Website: lowes
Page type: billing-address
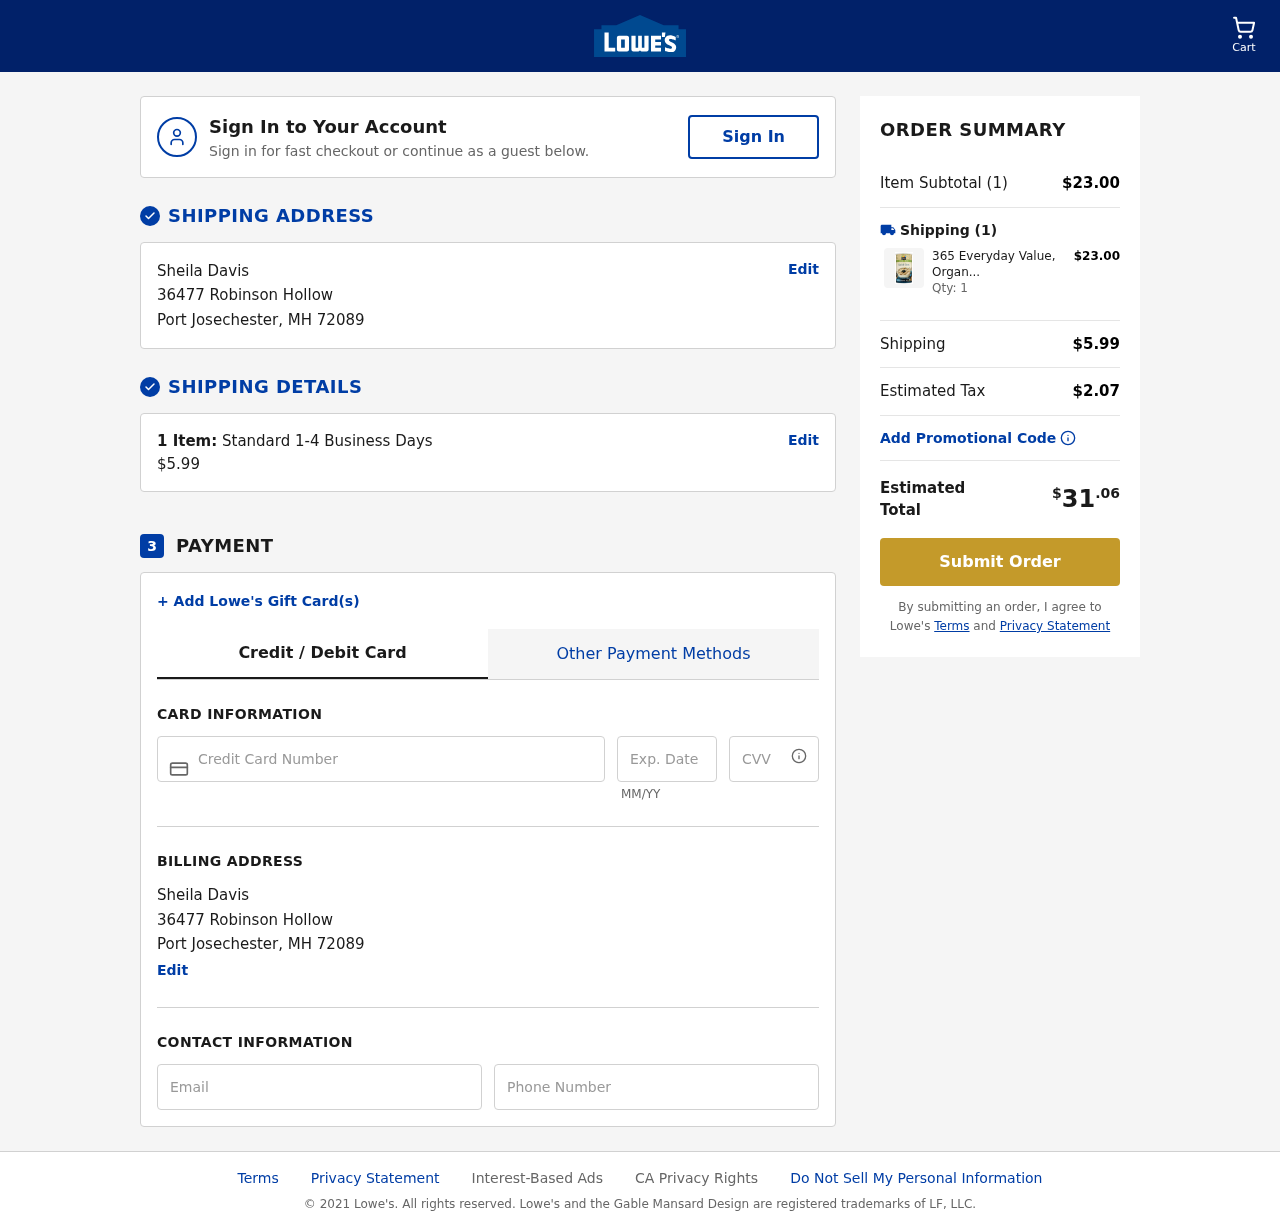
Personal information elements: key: PII_CARD_CVV
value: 573
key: PII_CARD_EXPIRY
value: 11/28
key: PII_CARD_NUMBER
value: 2273 3808 0352 6765
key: PII_CITY
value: Port Josechester
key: PII_EMAIL
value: sheila.davis@yahoo.com
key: PII_FULLNAME
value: Sheila Davis
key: PII_PHONE
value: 7417976201
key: PII_POSTCODE
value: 72089
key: PII_STATE_ABBR
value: MH
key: PII_STREET
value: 36477 Robinson Hollow
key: PII_FULLNAME2
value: Sheila Davis
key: PII_CITY2
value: Port Josechester
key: PII_STATE_ABBR2
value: MH
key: PII_POSTCODE_FULL
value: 72089
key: PII_POSTCODE_NUMERIC
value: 72089
Product elements: key: PRODUCT1_NAME
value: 365 Everyday Value, Organic Quick Oats, 18 oz
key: PRODUCT1_PRICE
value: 23
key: PRODUCT1_QUANTITY
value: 1
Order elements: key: ORDER_NUM_ITEMS
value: Cart
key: ORDER_NUM_ITEMS
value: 1 Item:
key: ORDER_NUM_ITEMS
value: Item Subtotal (1)
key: ORDER_SHIPPING_COST
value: $5.99
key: ORDER_SUBTOTAL
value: $23.00
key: ORDER_TAX
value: $2.07
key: ORDER_TOTAL
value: $31.06